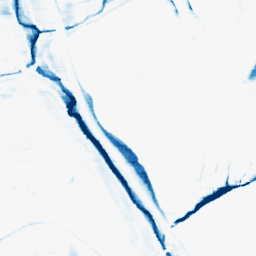
Category: morphological
Decomposition family: morphological_rect
Decomposition parameters: operation: closing
width: 20
height: 5
Upsampling method: sinc_blackman
Upsampling parameters: scale: 8
kernel_size: 16
Upsampling scale: 8